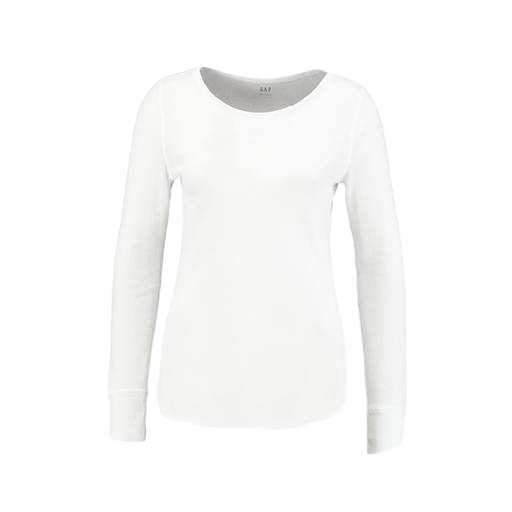
white women's heattech extra warm scoop neck tee, black women's perry thermal long sleeve top, long-sleeve top, white background